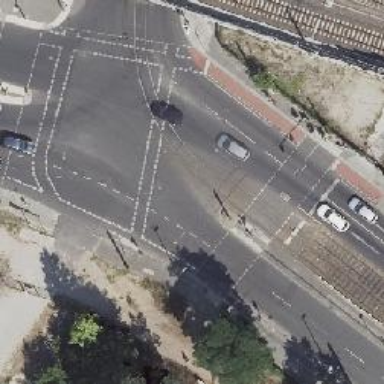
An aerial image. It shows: Road crossing with traffic signals.